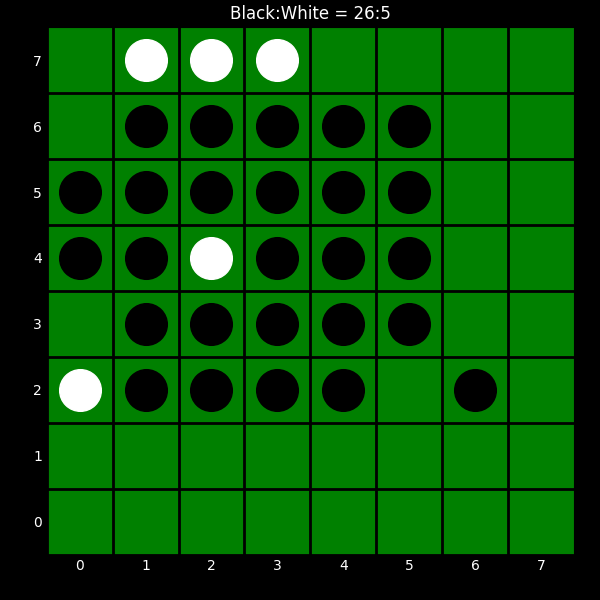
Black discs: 26
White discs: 5